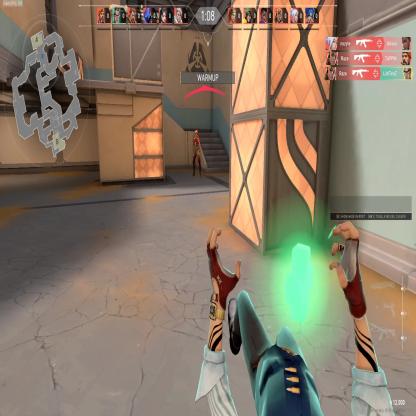
Label: enemy